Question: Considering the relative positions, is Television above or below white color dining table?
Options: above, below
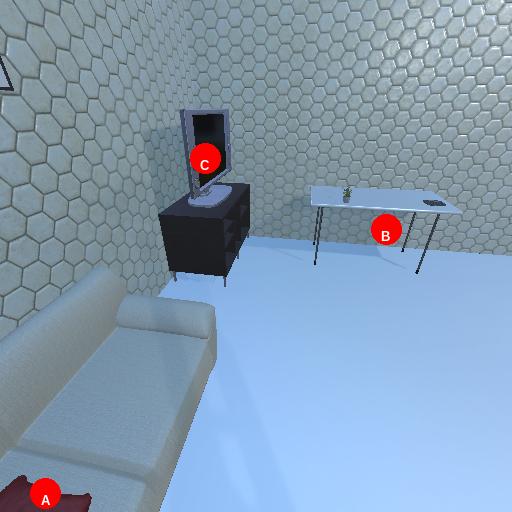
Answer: above